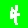
Digit: 4